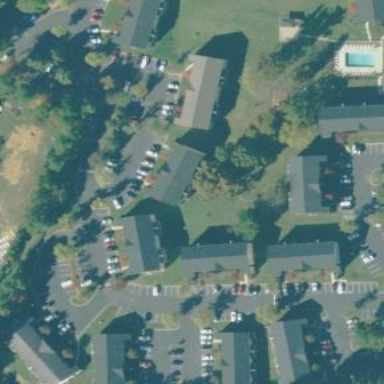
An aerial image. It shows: Residential area with apartments.